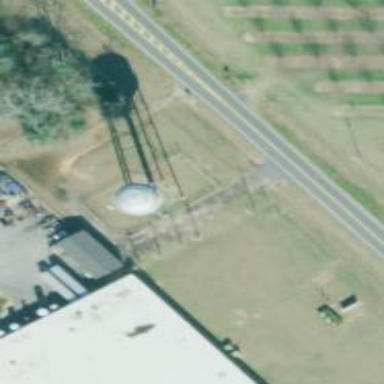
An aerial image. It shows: Water tower that is man-made.